Question: I have some code which currently renders properly on Chrome Stable. I have received reports of the code working incorrectly on Beta and Dev and I am able to reproduce the issue on Canary. I found <URL> which appears related to my issue. So, I am working under the assumption this is a change to more closely follow spec rather than a bug.
My software only targets Google Chrome. So, a robust solution is not necessarily needed although it would be nice to have backwards compatibility.
The setup is:
- 'display:flex''flex-direction: column''max-height'- 'max-height'
And the behavior change is:
- 'max-height'- 'max-height'
I am able to prevent the child from breaking out by applying 'max-height' to the 'inner' element. However, this is not desirable because I would need to reduce the value for 'max-height' by the height of 'footer' which isn't easily done in a non-contrived example.
The following code snippet highlights my issue:
'''
.outer {
display: flex;
flex-direction: column;
max-height: 410px;
}
.inner {
display: flex;
flex-direction: column;
}
.content {
width: 200px;
height: 500px;
background-color: green;
}
.footer {
height: 20px;
width: 200px;
background-color: red;
}
'''
'''
<div class='outer'>
<div class='inner'>
<div class='content'>
</div>
</div>
<div class='footer'>
</div>
</div>
'''
Here is a screenshot of how this renders on Chrome Canary (left) vs Chrome Stable (right):

Is anyone able to tell me how to adjust this code such that 'inner' + 'footer' respect the 'max-height' value of 'outer'?
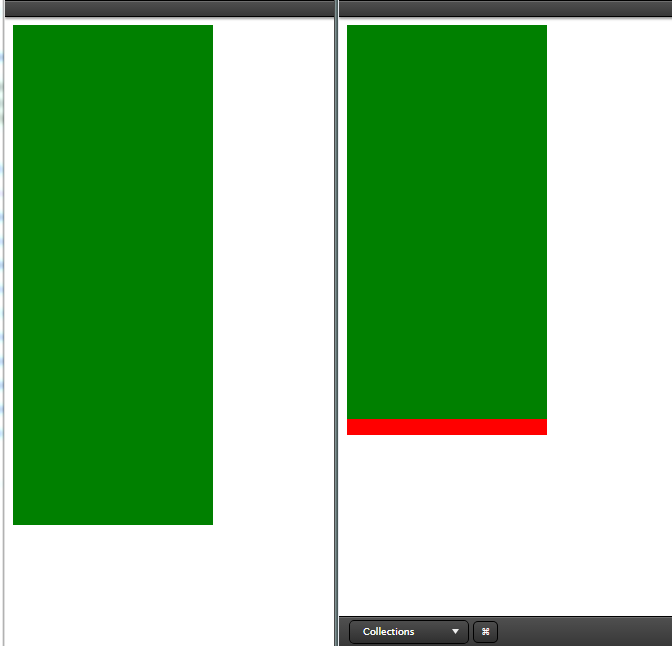
Answer: I believe I understand the issue, but I will build upon this answer more as I learn more about the solution.
This issue was introduced due to resolution of <URL>. The spec indicates that the default value of a flex container should be 'min-height: auto' where as currently it is 'min-height: 0'.
A specific comment addresses the fact that this is a breaking change against all production websites and references a suggested change:
- <URL>
The change is:
> In case this patch breaks any website or chrome UI, the fix is likely
to add:min-width: 0;min-height: 0;
Applying 'min-height: 0' to '.inner' resulted in a layout consistent with what I currently see on stable.